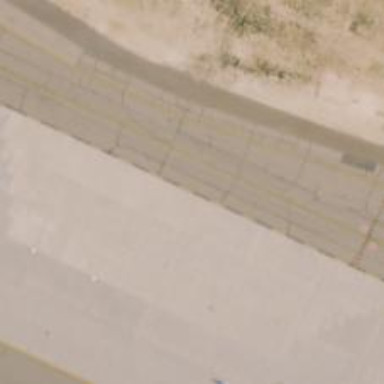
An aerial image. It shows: View of taxiway at the airport.